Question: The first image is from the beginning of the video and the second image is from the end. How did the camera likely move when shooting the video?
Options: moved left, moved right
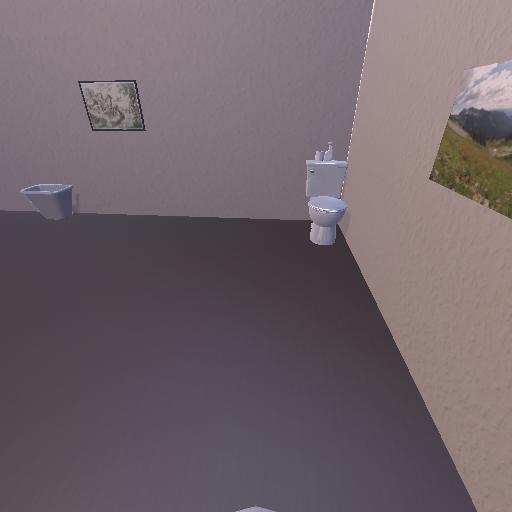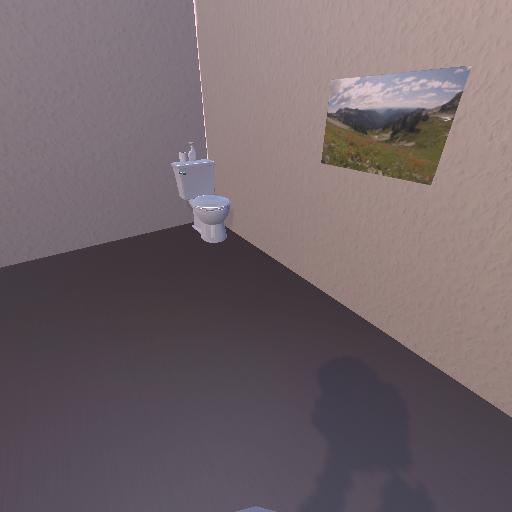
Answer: moved left